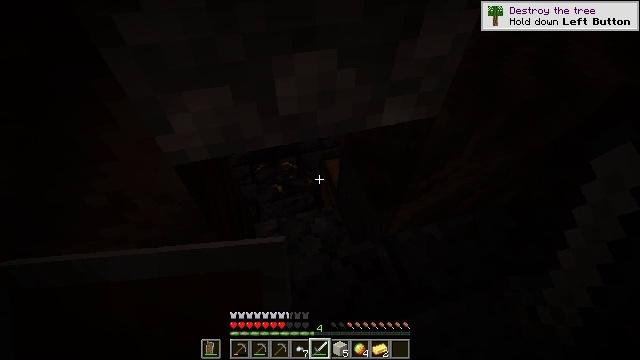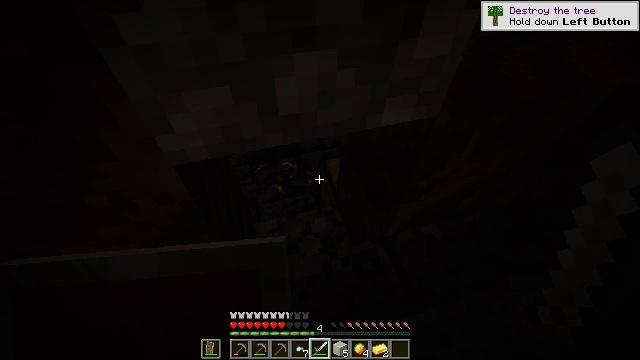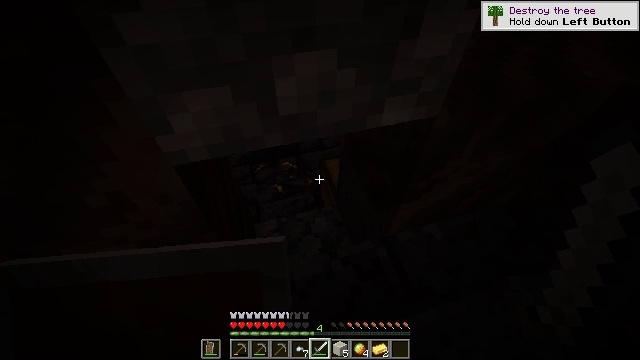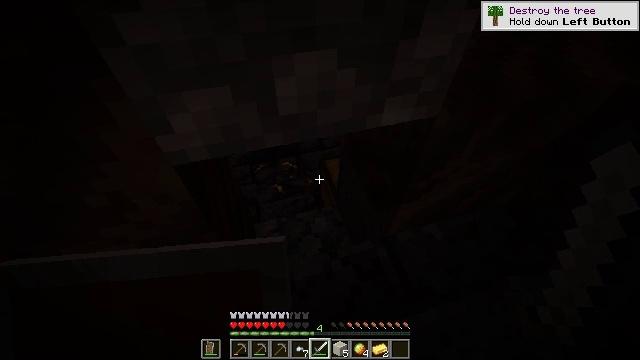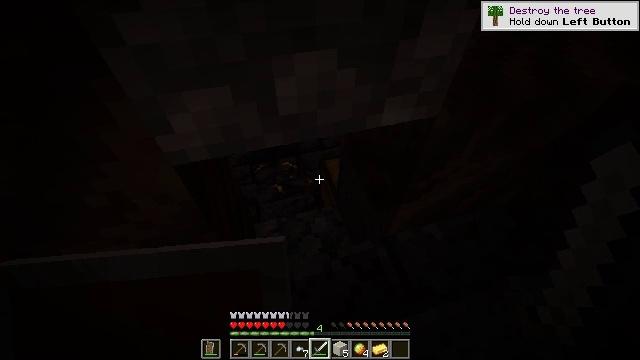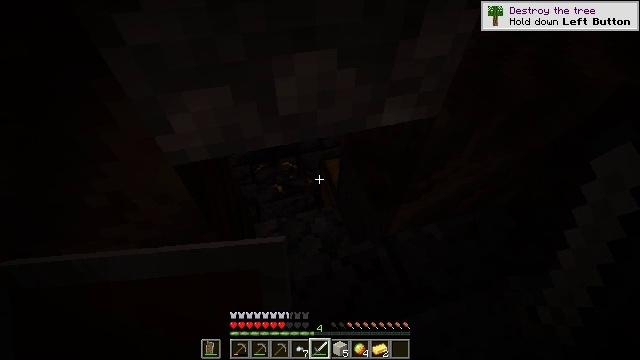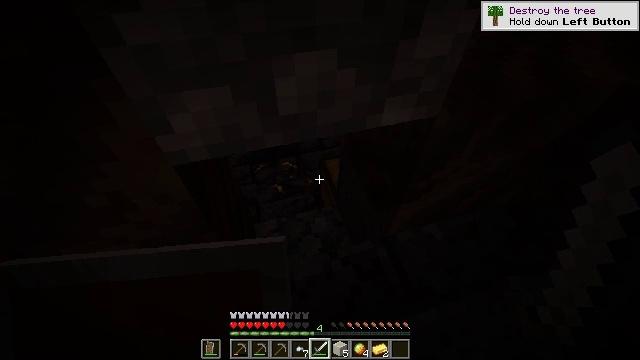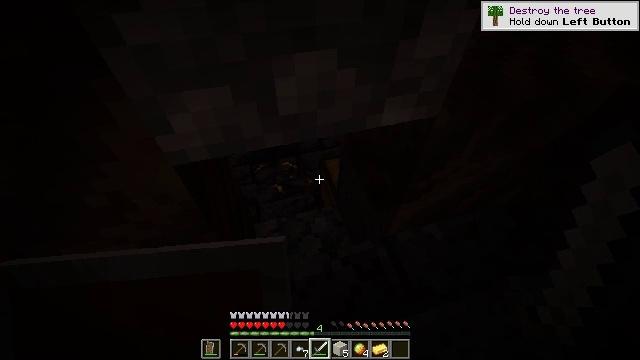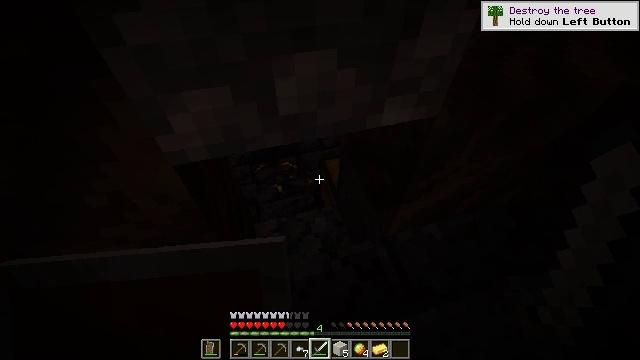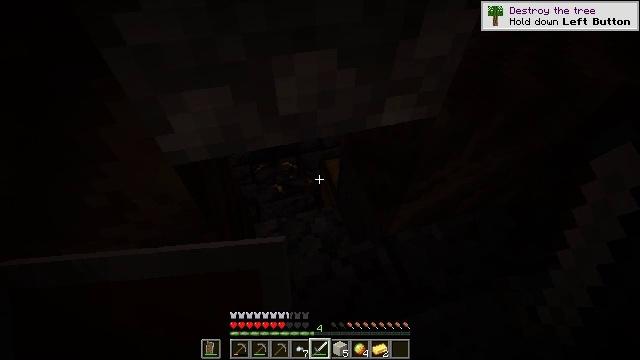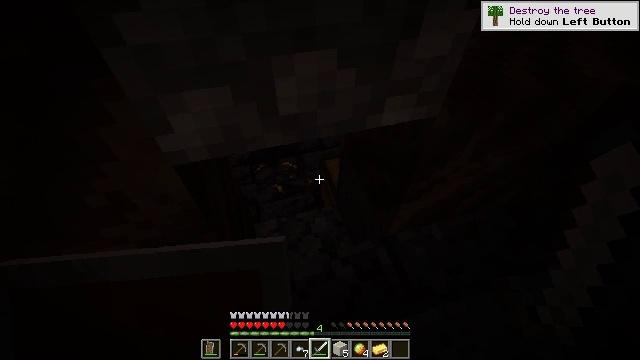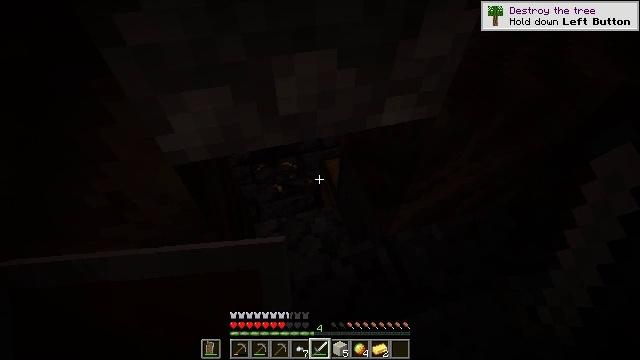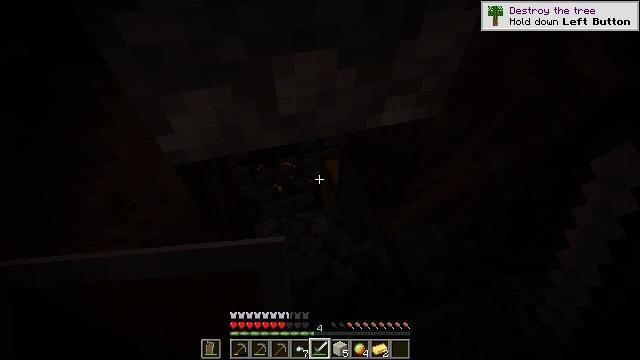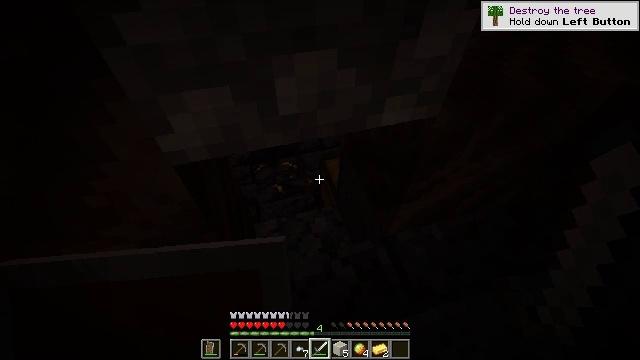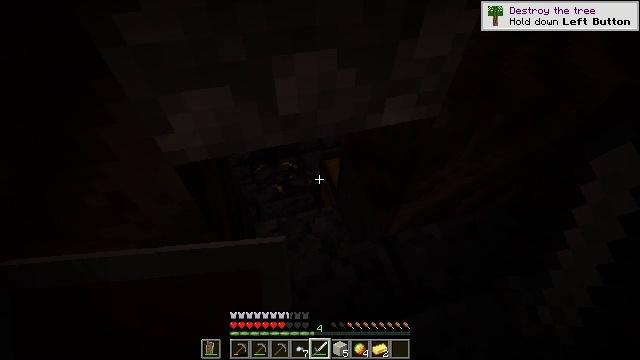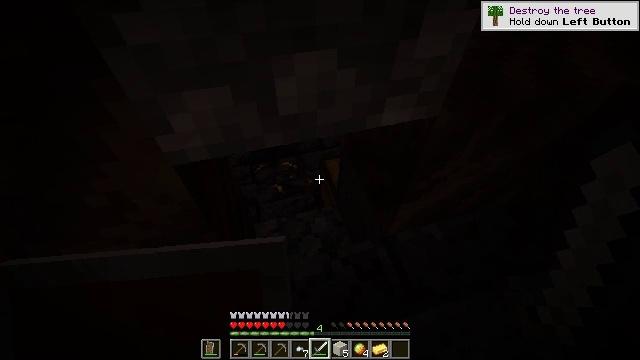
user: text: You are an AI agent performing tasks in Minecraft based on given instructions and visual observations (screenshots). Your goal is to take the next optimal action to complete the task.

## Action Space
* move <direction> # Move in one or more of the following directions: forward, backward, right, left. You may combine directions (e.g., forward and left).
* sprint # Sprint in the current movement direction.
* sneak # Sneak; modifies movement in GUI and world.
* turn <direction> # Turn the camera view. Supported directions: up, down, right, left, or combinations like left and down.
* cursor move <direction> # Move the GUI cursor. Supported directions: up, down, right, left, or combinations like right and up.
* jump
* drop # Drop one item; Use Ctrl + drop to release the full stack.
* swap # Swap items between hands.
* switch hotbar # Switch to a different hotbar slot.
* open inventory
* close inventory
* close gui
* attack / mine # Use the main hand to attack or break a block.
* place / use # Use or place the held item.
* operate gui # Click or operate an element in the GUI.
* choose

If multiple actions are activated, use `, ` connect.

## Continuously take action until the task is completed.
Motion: motion action
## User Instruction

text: Gather polished blackstone bricks.
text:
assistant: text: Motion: no_op
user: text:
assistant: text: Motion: no_op
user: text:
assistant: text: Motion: no_op
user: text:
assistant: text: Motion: no_op
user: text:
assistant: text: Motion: no_op
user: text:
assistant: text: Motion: no_op
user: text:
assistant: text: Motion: no_op
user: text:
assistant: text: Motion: no_op
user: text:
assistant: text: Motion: no_op
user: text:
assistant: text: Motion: no_op
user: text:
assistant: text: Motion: no_op
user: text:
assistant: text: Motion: no_op
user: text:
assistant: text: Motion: no_op
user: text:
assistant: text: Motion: no_op
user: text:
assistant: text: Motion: no_op
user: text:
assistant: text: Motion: no_op
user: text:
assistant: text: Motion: no_op
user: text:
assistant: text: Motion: no_op
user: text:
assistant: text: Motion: no_op
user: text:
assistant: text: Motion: no_op
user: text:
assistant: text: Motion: no_op
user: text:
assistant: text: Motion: no_op
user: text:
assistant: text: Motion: no_op
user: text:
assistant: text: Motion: no_op
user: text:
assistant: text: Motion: no_op
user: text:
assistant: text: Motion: no_op
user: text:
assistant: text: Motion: no_op
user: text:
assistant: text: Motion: no_op
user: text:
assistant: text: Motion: no_op
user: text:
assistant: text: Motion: no_op